Question: I am using ng-grid and other AngularJS UI Bootstrap elements. I finally was able to reproduce a problem I am having in my site. Here is the Plunker <URL>.
Notice the red border down at the bottom of the footer between the footer and the border. I have found that if I comment out the Bootstrap CSS, the problem goes away. Evidently there is a conflict, though I am not sure where to start looking.
Is this a known problem with ng-grid? Can ng-grid be used on a page where UI Bootstrap is being used?

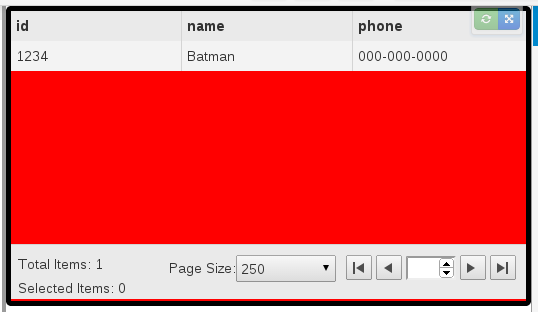
Answer: Not sure what the root cause of the issue is, but if you just need a fix, add to your css:
'''
.ngFooterPanel {
top: 2px;
}
'''
or
'''
.ngFooterPanel {
height: 57px;
}
'''